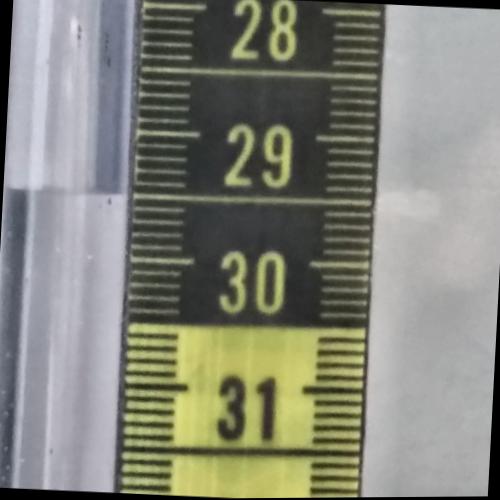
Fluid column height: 29.5 cm